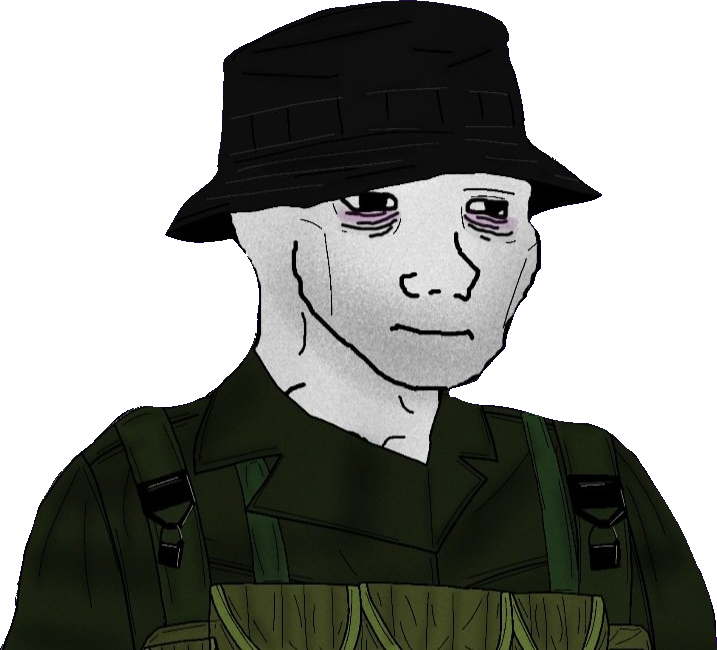
Label: 5_Doomer